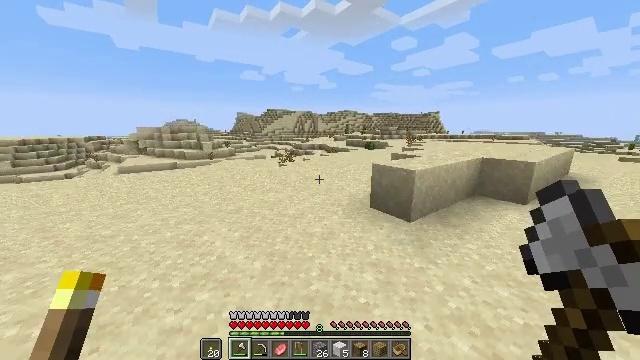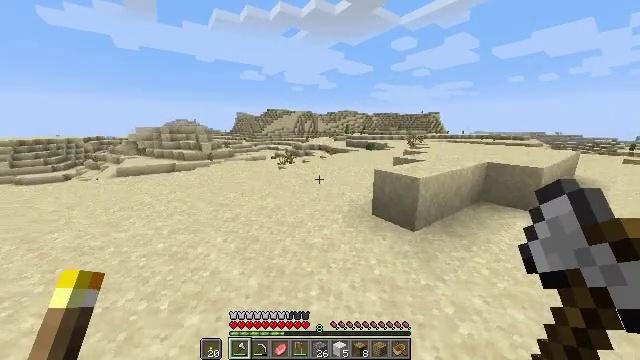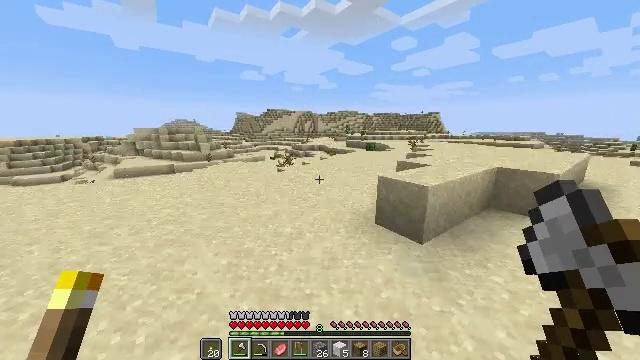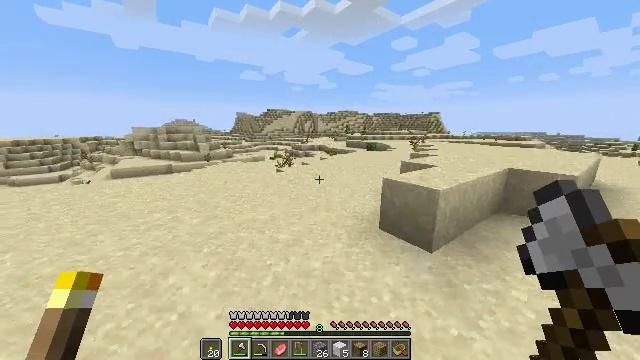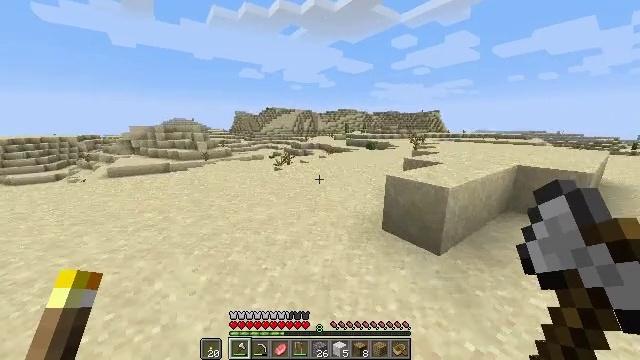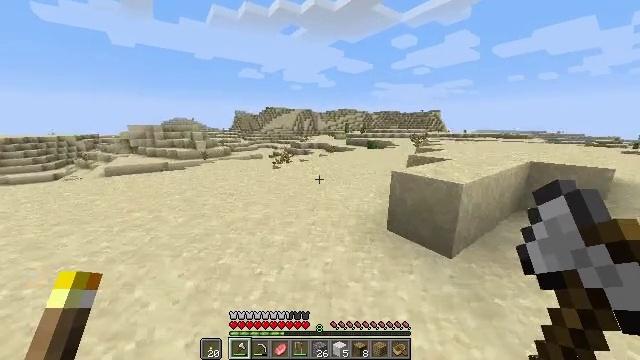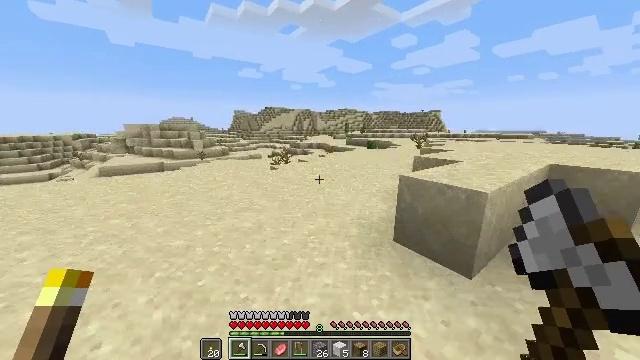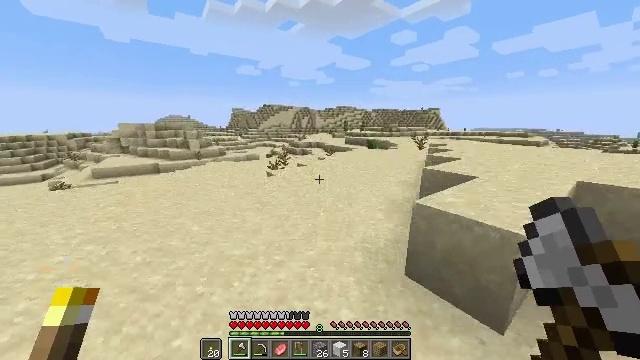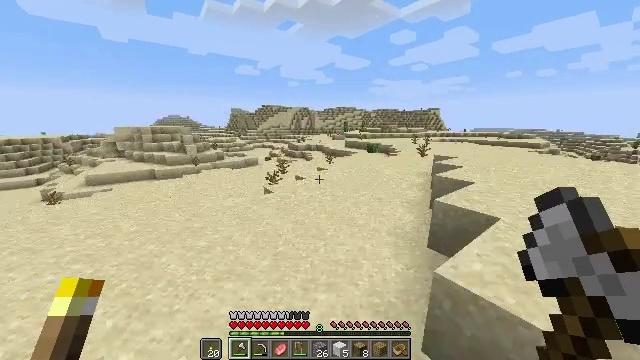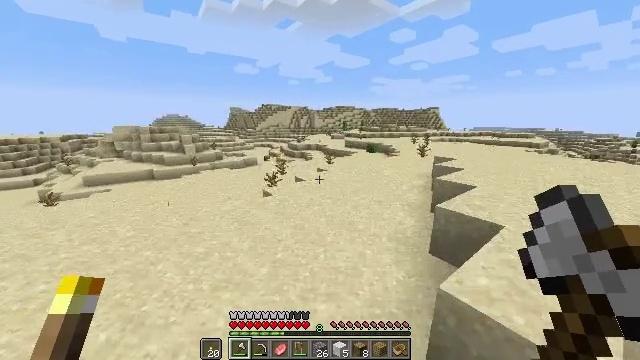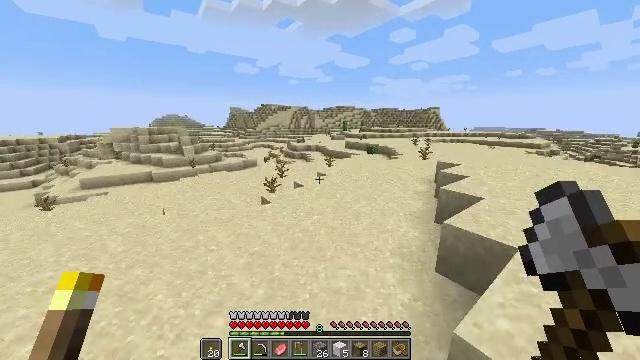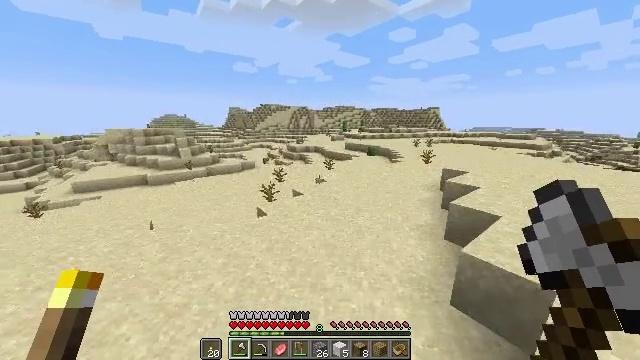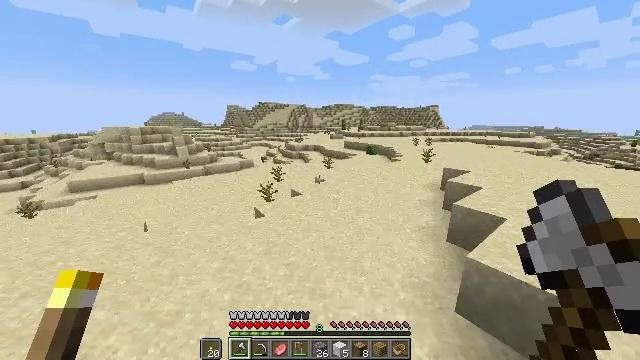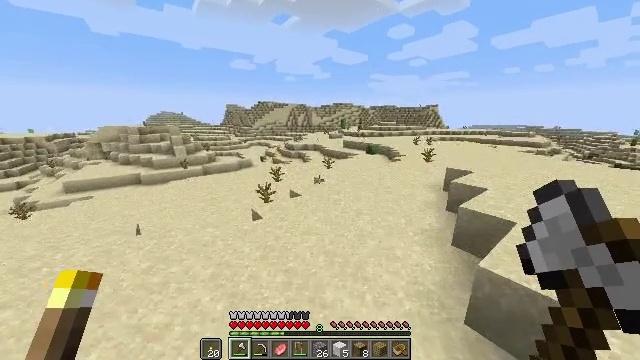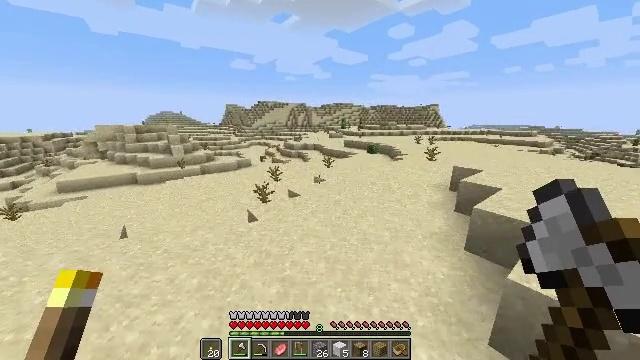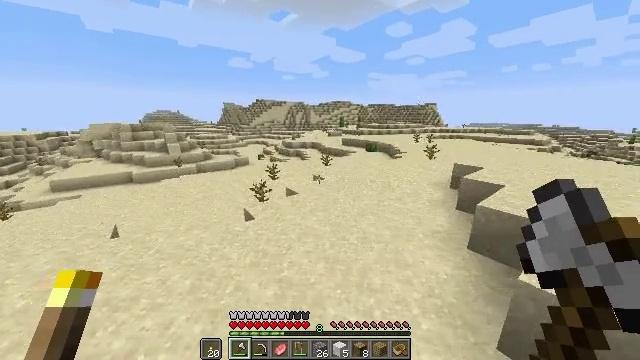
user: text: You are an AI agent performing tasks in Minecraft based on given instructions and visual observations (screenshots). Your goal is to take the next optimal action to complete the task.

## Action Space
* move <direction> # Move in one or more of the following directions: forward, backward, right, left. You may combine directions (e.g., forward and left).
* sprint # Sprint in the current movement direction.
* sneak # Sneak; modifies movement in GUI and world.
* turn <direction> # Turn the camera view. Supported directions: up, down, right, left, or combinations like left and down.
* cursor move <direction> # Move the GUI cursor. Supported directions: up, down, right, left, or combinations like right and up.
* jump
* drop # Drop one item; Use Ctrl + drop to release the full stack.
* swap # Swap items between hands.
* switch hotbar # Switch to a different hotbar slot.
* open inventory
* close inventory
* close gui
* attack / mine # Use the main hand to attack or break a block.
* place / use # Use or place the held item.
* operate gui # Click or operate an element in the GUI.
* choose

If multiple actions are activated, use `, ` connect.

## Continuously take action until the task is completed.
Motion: motion action
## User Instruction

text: Gather a dead bush.
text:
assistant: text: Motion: move forward, jump
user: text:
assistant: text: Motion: move forward, jump
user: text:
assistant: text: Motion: move forward, jump
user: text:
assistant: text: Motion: move forward, jump
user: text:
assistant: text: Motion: move forward, jump
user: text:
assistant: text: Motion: move forward, jump
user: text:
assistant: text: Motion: move forward, jump
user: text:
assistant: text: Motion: move forward, jump
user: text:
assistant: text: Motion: move forward, jump
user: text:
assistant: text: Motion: move forward, jump
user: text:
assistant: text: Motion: move forward, jump
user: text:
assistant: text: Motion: move forward, jump
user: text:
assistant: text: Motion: move forward, jump
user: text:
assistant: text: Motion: move forward, jump
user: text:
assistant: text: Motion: move forward
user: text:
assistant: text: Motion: move forward
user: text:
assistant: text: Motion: move forward
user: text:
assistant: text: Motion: move forward
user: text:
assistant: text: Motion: move forward
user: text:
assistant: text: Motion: move forward, turn right
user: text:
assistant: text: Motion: move forward, turn right
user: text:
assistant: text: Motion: move forward, turn right
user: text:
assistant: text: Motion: move forward, turn right
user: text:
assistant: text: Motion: move forward
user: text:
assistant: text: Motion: move forward
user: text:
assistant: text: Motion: move forward
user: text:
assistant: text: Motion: move forward
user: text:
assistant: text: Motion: move forward
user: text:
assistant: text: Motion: move forward
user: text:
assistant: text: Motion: move forward